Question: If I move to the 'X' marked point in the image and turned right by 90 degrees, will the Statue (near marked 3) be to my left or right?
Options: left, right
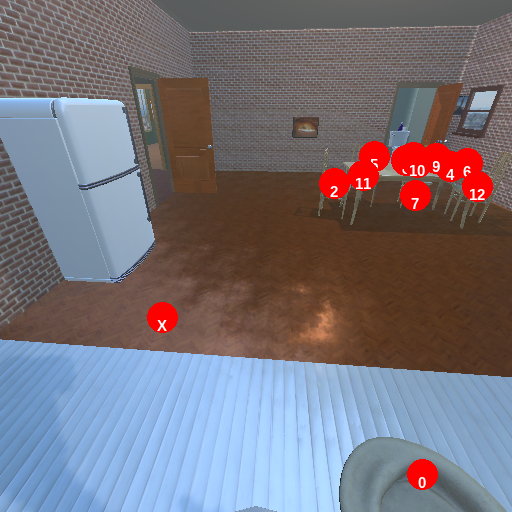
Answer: left